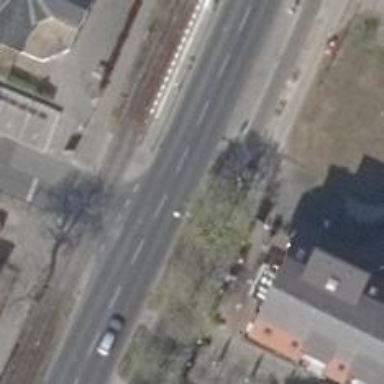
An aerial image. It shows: Unmarked road crossing.